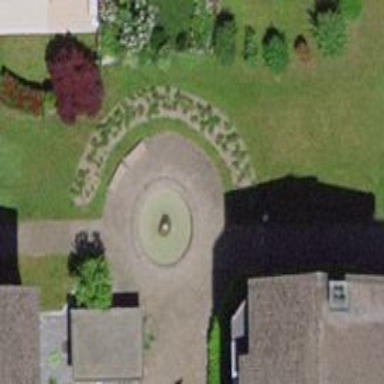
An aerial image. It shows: Fountain.